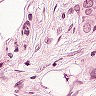
Metastatic tissue present: yes